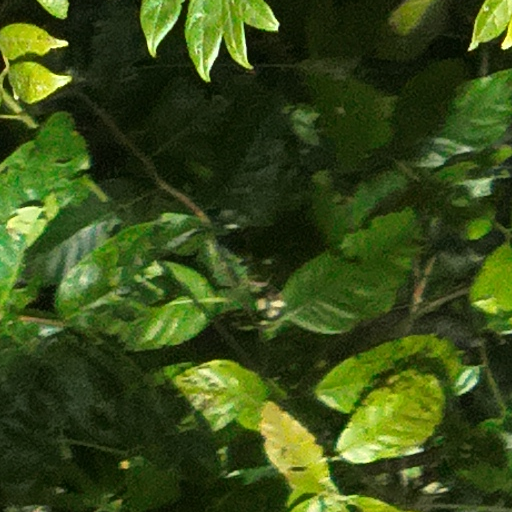
Species: Jacaranda copaia
GBIF accepted scientific name: Jacaranda copaia
Crown area (m\u00b2): 100.725